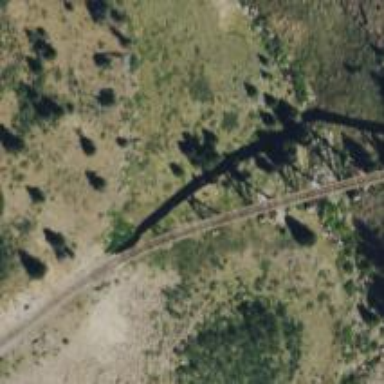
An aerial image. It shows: Narrow-gauge railway bridge on preserved railway line.